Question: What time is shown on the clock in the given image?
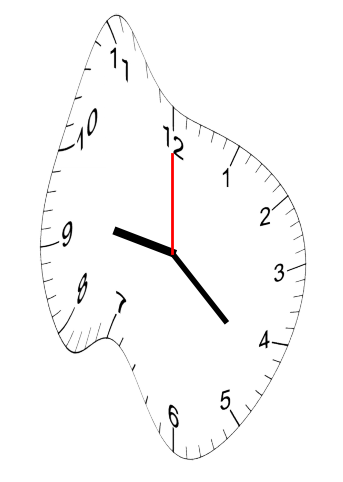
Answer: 09:22:00